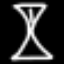
Label: hourglass